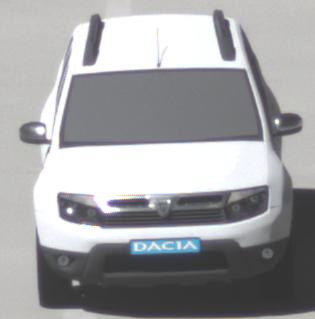
Make: Dacia
Model: Duster dCi 110 FAP
Detailed model: Duster (I)
Model produced from: 2010/06
Model produced until: 2013/11
Doors: 5
Color: white
Road condition: dry road
Daytime: midday
Contrast: high contrast